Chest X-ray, PA view. Patient: 64 years old, sex M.
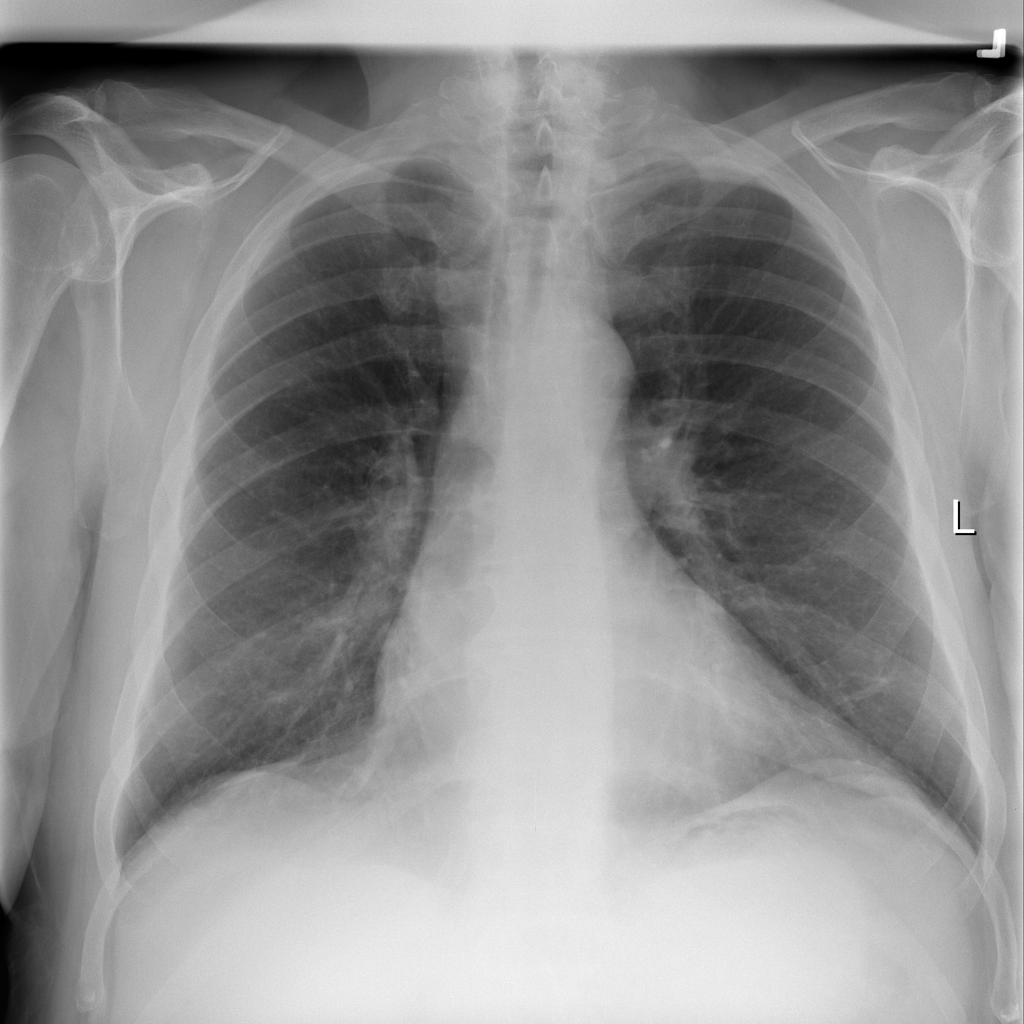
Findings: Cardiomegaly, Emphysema